【题型】解答题　【知识点】平面几何　【难度】easy
如图，$AC$ 平分 $\angle MAN$，点 $O$ 在射线 $AC$ 上，以点 $O$ 为圆心，半径为 $1$ 的 $\odot O$ 与 $AM$ 相切于点 $B$，连接 $BO$ 并延长交 $\odot O$ 于点 $D$，交 $AN$ 于点 $E$。

(1) 求证：$AN$ 是 $\odot O$ 的切线。

(2) 若 $\angle MAN=60^\circ$，求图中阴影部分的面积（结果保留根号和 $\pi$）。
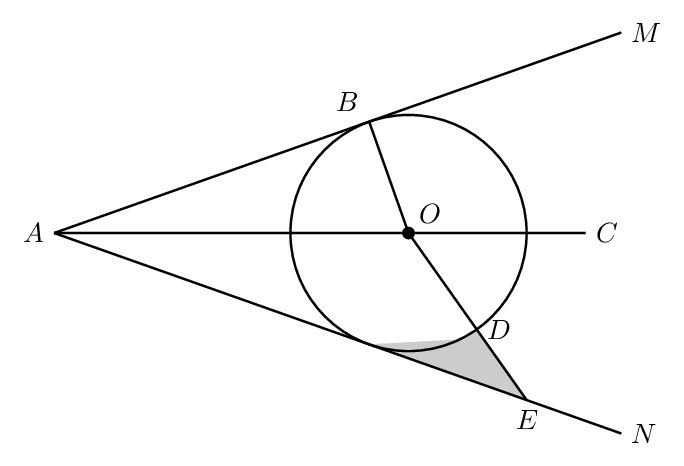
【解答】
【答案】(1)见详解

(2)$\dfrac{\sqrt{3}}{2}-\dfrac{1}{6}\pi$

【分析】

【详解】（1）证明：过点$O$作$OF \perp AN$于点$F$，如图，

$\because \odot O$与$AM$相切于点$B$，\\
$\therefore BO \perp AM$。\\

$\because AC$平分$\angle MAN$，$OB$是半径，\\
$\therefore OF=OB=1$，\\
$\therefore AN$是$\odot O$的切线。\\

（2）解：$\because BO \perp AM$，$OF \perp AN$，\\
$\therefore \angle ABO=\angle OFE=90^\circ$，\\
$\therefore \angle AEB=90^\circ-\angle MAN=30^\circ$，\\
$\therefore \angle FOE=90^\circ-\angle AEB=60^\circ$。\\

在$\text{Rt}\triangle OEF$中，$\tan\angle FOE=\dfrac{FE}{OF}$，$OF=1$，\\
$\therefore EF=OF \cdot \tan 60^\circ=\sqrt{3}$，\\
$\therefore S_{\text{阴影}}=S_{\triangle OEF}-S_{\text{扇形}ODF}=\dfrac{1}{2}OF \cdot EF-\dfrac{60}{360} \times \pi \times OF^2=\dfrac{\sqrt{3}}{2}-\dfrac{1}{6}\pi$。
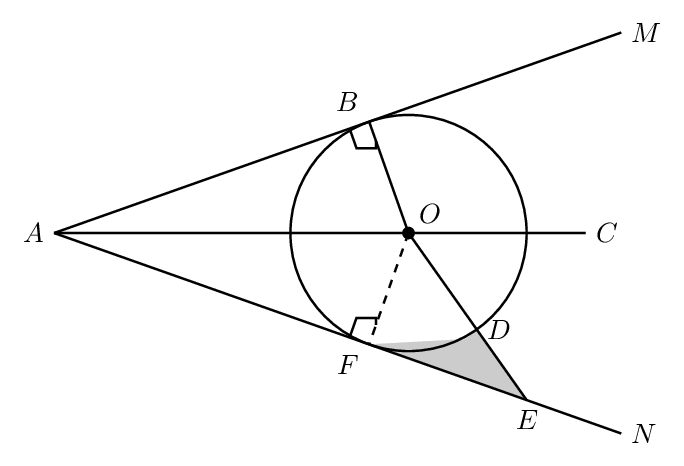